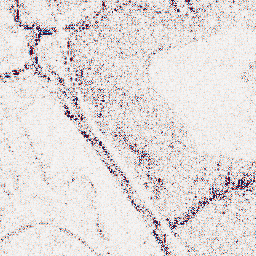
Category: wavelet
Decomposition family: wavelet_reverse_biorthogonal
Decomposition parameters: wavelet: rbio4.4
level: 1
Upsampling method: bicubic
Upsampling parameters: scale: 4
Upsampling scale: 4